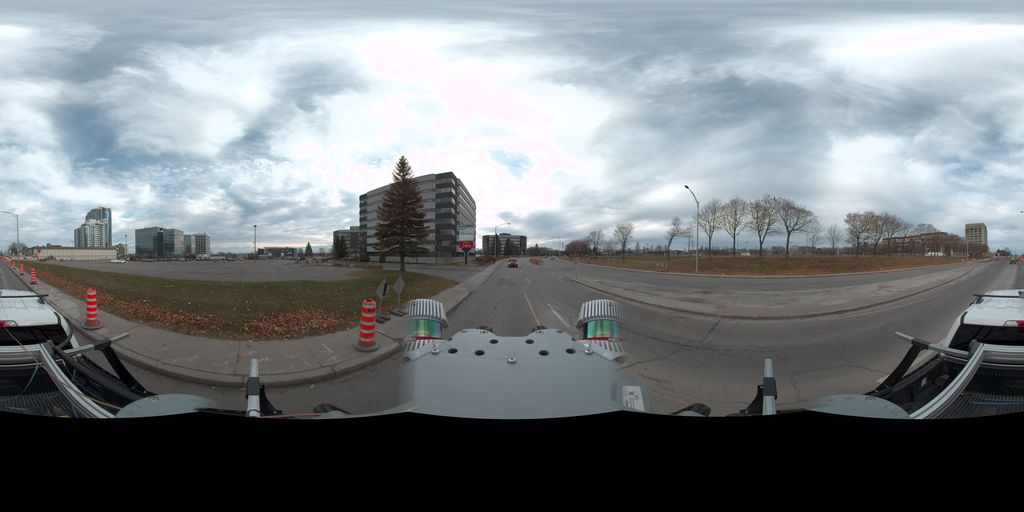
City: quebec_city